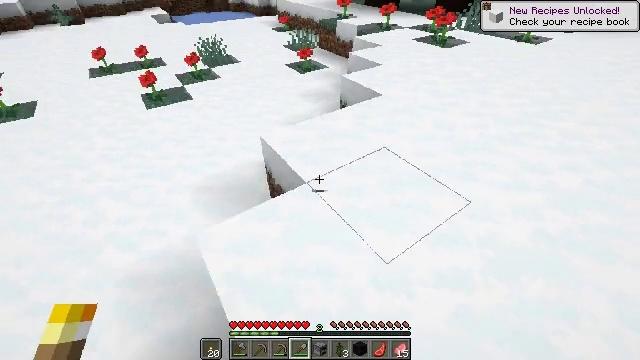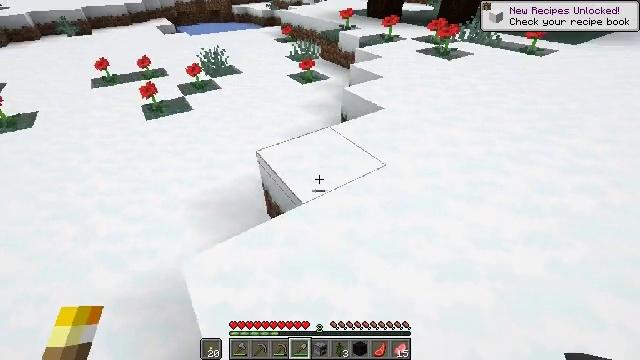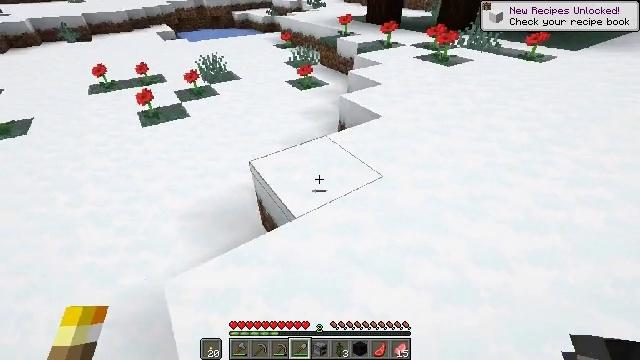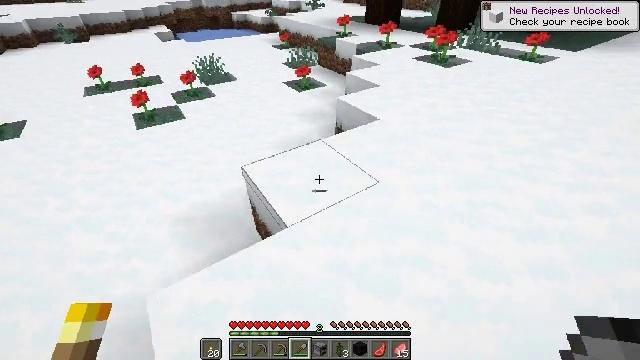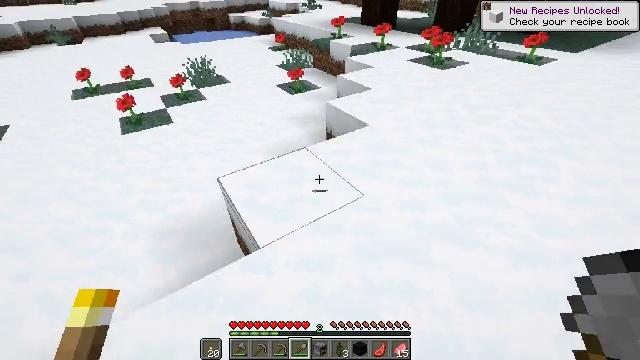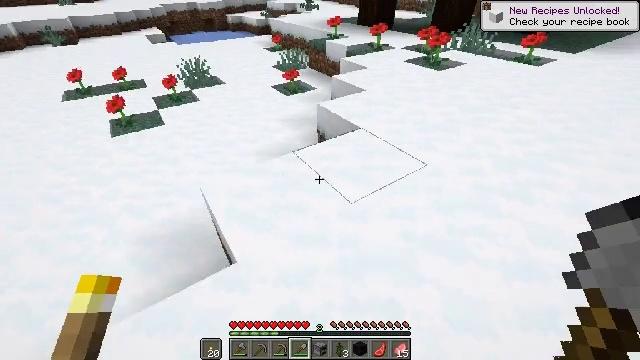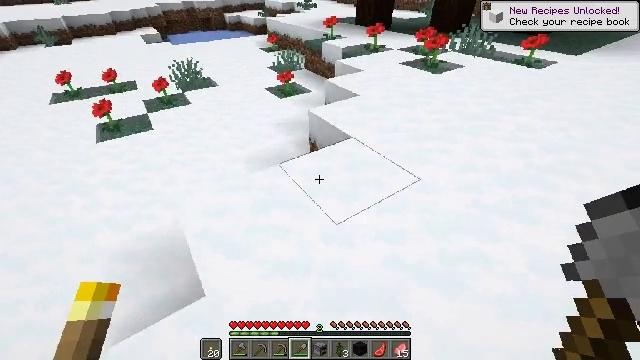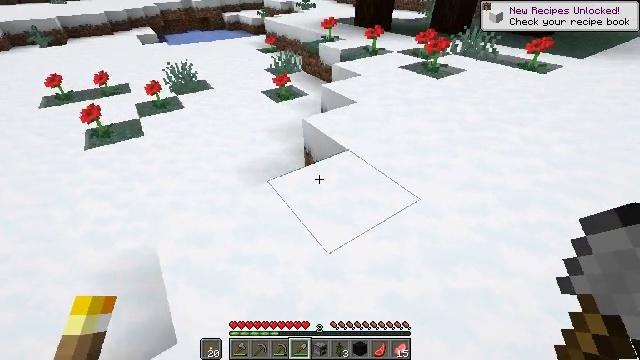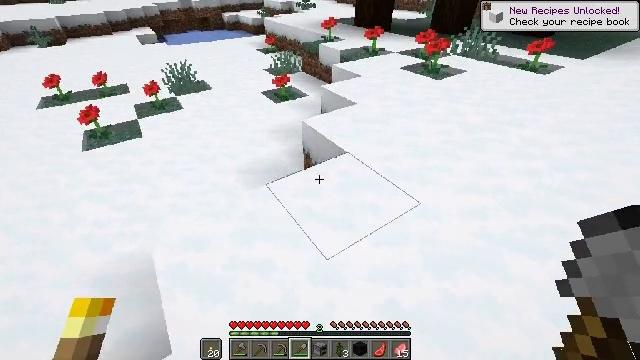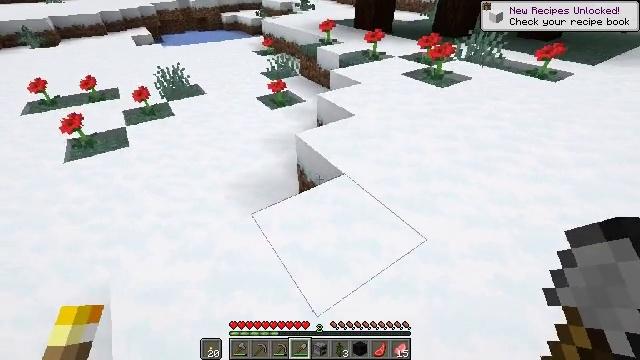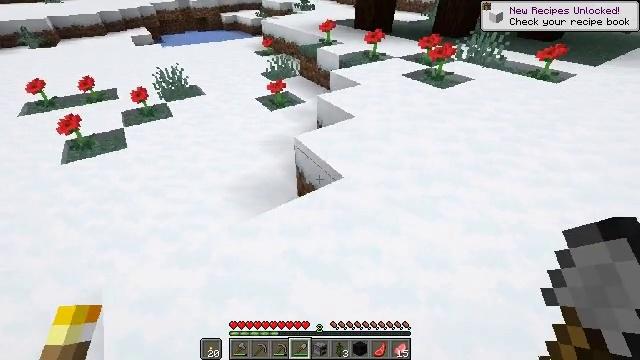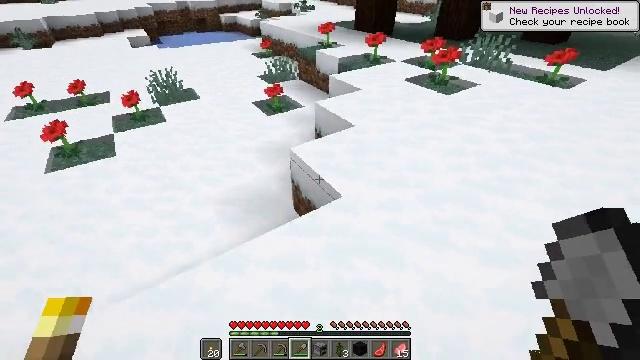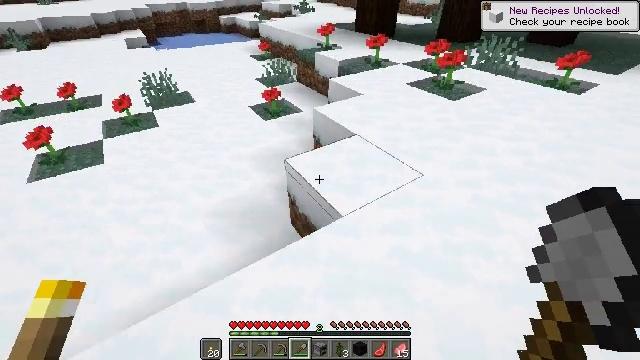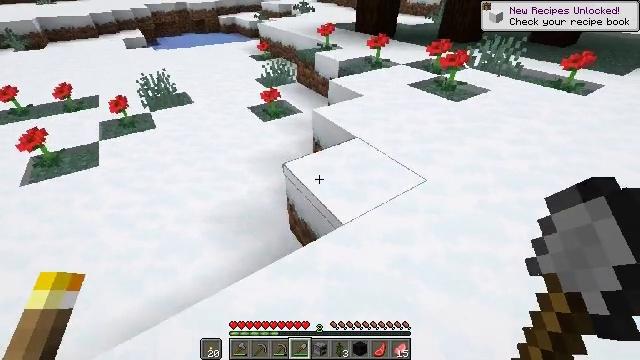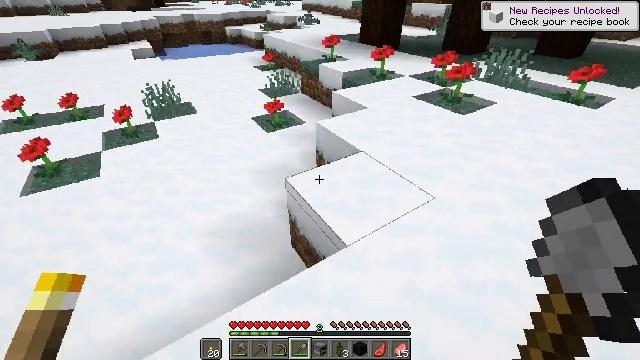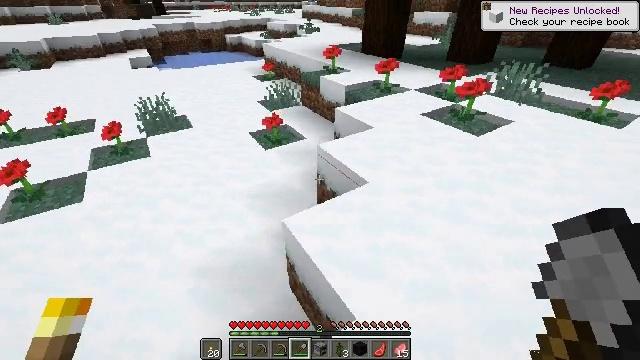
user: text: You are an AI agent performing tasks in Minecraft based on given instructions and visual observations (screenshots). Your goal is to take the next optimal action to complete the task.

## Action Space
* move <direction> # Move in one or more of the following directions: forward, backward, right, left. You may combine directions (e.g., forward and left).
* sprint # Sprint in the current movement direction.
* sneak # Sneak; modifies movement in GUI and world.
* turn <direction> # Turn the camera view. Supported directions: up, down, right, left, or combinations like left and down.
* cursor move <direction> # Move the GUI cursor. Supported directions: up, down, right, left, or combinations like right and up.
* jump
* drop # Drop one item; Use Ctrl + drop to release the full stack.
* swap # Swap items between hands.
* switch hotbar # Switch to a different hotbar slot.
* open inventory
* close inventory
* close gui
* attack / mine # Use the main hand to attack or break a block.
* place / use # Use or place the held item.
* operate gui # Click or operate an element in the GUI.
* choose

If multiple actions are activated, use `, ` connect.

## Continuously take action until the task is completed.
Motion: motion action
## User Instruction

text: Shovel the snow to gather it.
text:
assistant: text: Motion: move forward and move right, turn up
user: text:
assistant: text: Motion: move forward and move right
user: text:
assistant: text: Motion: move forward and move right
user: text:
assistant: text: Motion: move forward and move right
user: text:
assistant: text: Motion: move forward and move right
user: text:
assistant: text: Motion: move forward
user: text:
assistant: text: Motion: move forward
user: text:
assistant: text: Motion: move forward
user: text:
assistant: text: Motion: move forward
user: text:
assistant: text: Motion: move forward
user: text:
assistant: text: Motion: move forward
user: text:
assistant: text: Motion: move forward
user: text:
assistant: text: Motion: move forward
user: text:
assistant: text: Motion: move forward, turn up
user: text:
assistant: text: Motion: move forward, turn up
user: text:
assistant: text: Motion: move forward, turn up
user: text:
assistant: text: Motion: no_op
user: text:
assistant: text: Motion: no_op
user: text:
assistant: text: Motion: open inventory
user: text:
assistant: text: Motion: open inventory
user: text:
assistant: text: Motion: no_op
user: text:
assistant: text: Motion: no_op
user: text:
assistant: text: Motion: no_op
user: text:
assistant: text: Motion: no_op
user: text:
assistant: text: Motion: no_op
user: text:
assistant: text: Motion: cursor move right
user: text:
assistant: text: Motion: cursor move right
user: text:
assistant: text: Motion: no_op
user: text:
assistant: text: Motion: cursor move down
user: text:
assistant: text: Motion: no_op